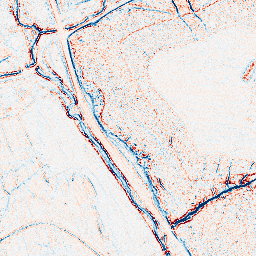
Category: edge_preserving
Decomposition family: bilateral
Decomposition parameters: d: 5
sigma_color: 50
sigma_space: 75
Upsampling method: quadratic
Upsampling parameters: scale: 2
Upsampling scale: 2